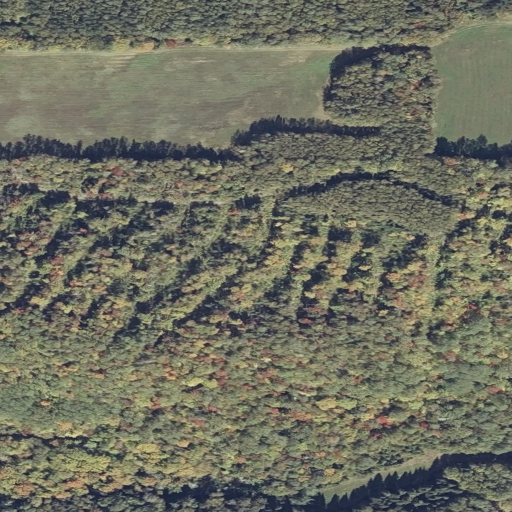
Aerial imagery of mountain in Maine named Michaud Hill containing mixed forest, deciduous forest, grassland, shrub, pasture, and evergreen forest